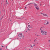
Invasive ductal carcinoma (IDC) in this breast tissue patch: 0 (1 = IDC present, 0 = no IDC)